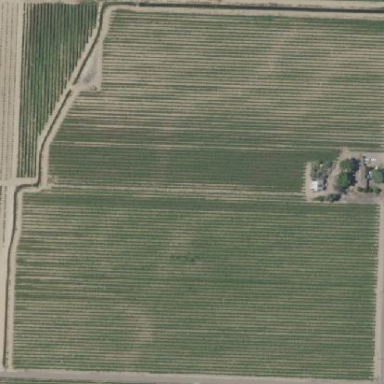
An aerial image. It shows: Vineyard.